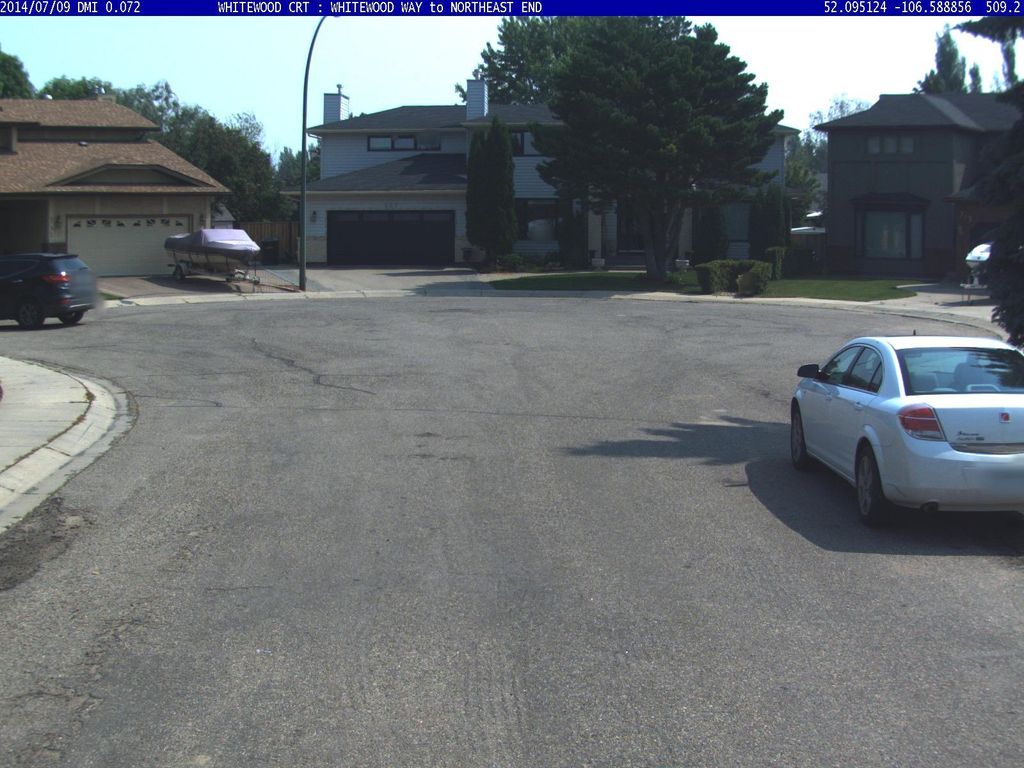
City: saskatoon